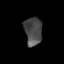
Tissue: prostate
Cell type: T cells
Senescence score: 0.3106
Nuclear area (px): 486
Mean DAPI intensity: 73.014